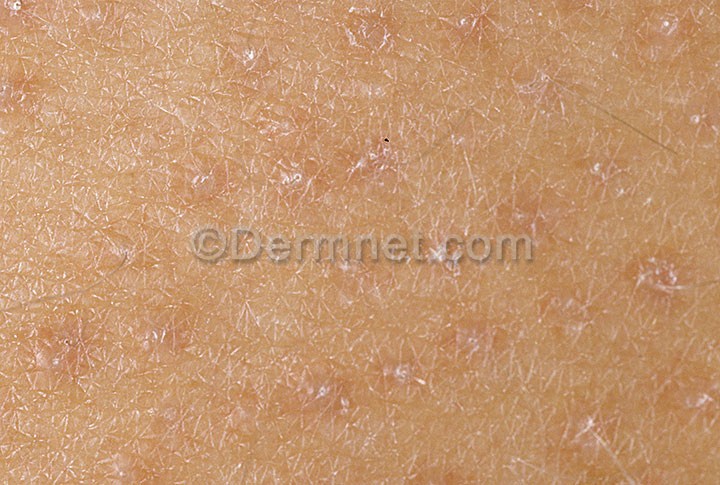
Disease: Atopic Dermatitis Photos